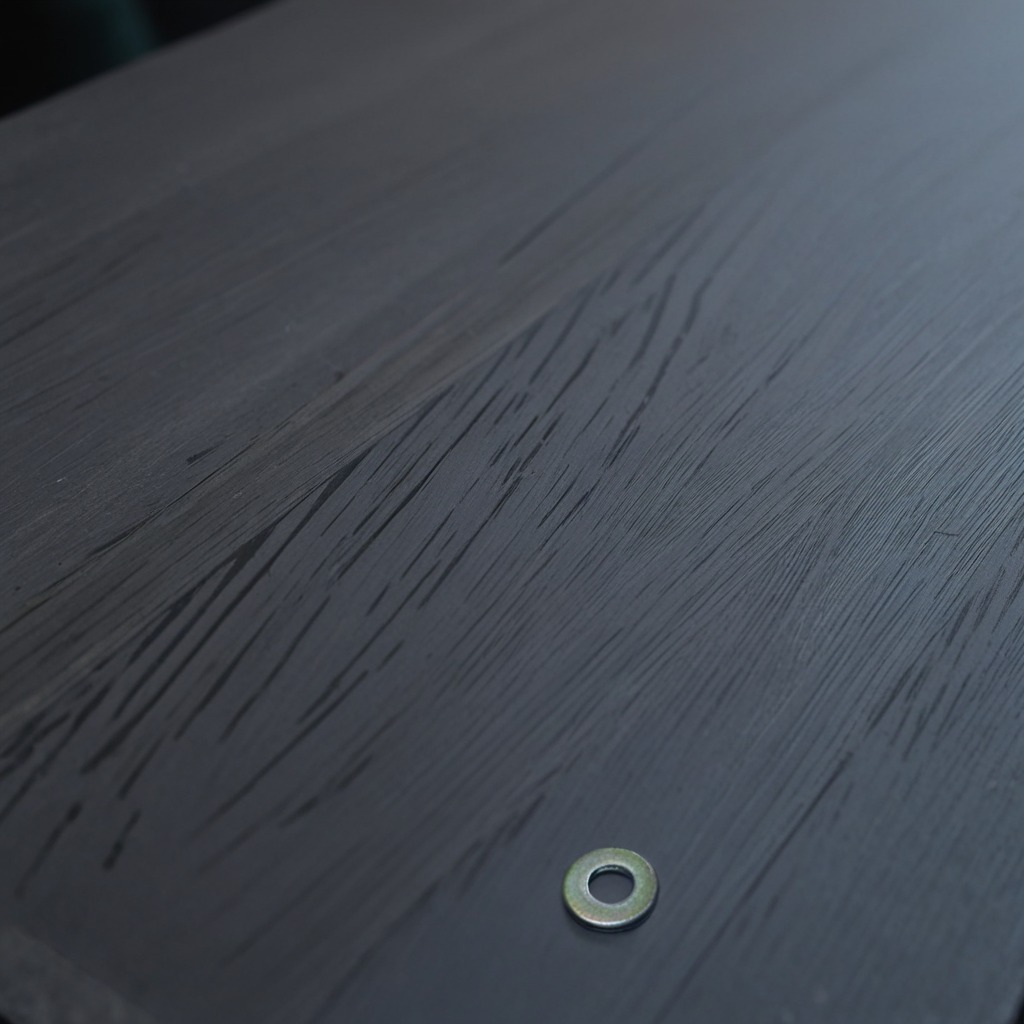
A flat metal washer lies on the table.